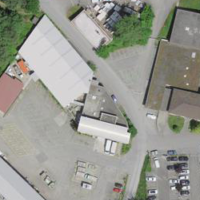
EUNIS habitat code: 54
Species observed at this site:
Cardamine hirsuta